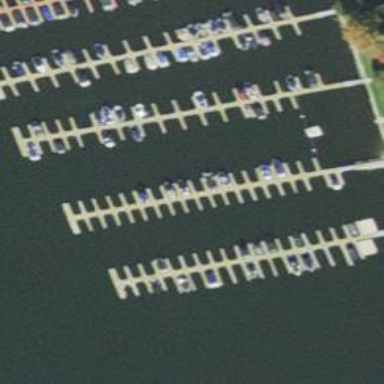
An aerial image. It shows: Man-made pier.